Question: Can i make my Action Bar app icon clickable without displaying the back icon?
This is my code, it works, I have only layout problem:
'''
actionBar.setDisplayHomeAsUpEnabled(true);
@Override
public boolean onOptionsItemSelected(MenuItem item) {
switch (item.getItemId()) {
case android.R.id.home:
//Do stuff
return true;
default:
return super.onOptionsItemSelected(item);
}
}
'''
This is my activity layout, what I want is remove back icon, is it possible?

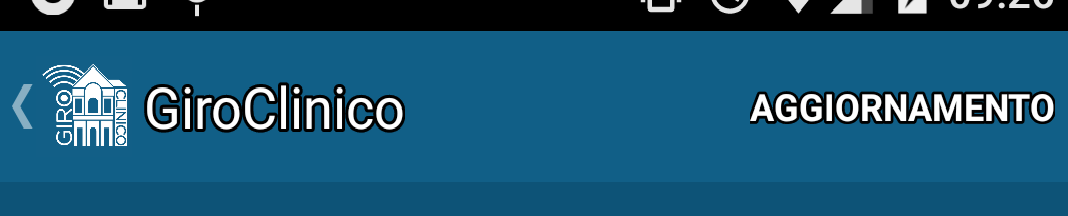
Answer: Try to use 'setHomeButtonEnabled(boolean enabled)' instead of 'setDisplayHomeAsUpEnabled(boolean enabled)'. The latter do exactly the same thing as former which is enabling home button but additionally put up affordance sign which you want to get rid off.